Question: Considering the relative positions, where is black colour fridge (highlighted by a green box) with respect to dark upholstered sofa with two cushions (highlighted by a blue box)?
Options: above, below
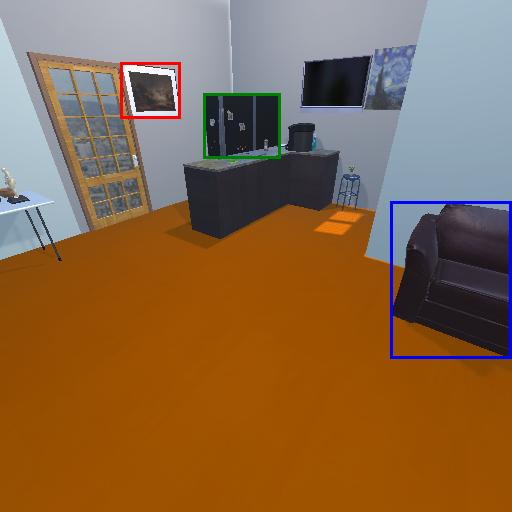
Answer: above